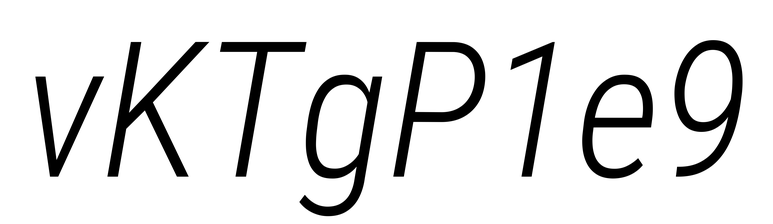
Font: Roboto-Italic_Condensed_Light_Italic